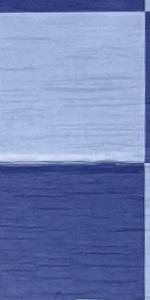
Label: Empty